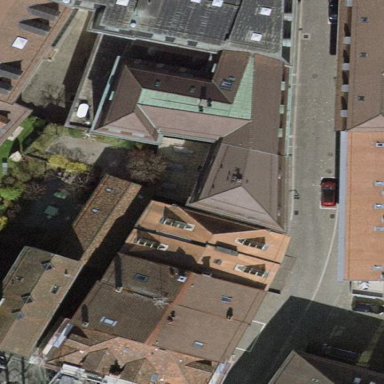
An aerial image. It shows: Building with apartments featuring unique double saltbox roof shape.